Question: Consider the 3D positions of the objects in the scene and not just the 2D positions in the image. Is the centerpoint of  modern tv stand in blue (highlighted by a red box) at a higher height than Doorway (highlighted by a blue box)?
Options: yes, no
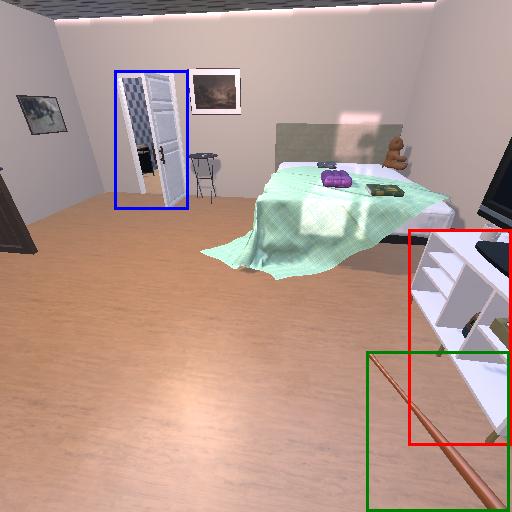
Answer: yes